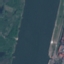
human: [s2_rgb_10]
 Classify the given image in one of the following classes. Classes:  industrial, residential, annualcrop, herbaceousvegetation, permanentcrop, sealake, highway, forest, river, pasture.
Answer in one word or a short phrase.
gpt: River